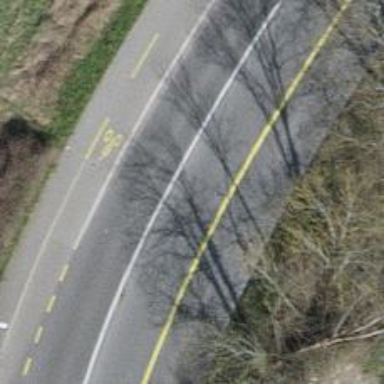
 and there is shared busway with cycleway on the right side as well."